Field crop: tomato
Growth stage: 2
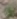
Species: solanum